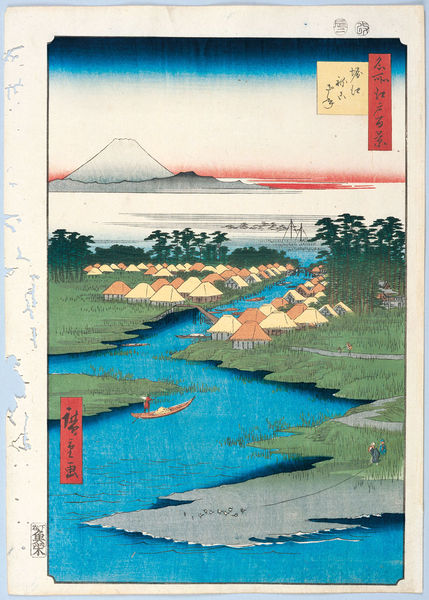
Titel: 100 berühmte Ansichten von Edo
Künstler: Utagawa Hiroshige
Schlagwörter: berg, himmel, meer, wasser, aquarell, bäume, fluss, menschen, see, stadt, ufer, gras, wiese, signatur, ferne, weite, brücke, gewässer, hütte, boot, boote, kahn, japan, ruhig, schiff, fischer, farben, gebirge, dorf, wasserfarbe, massiv, hütten, inschrift, vulkan, kanu, asien, druck, angel, china, netz, farbholzschnitt, zelte, angler, angeln, dschungel, kalligrafie, stadt dorf, kanus, fujiyama, hokusai, bungalows